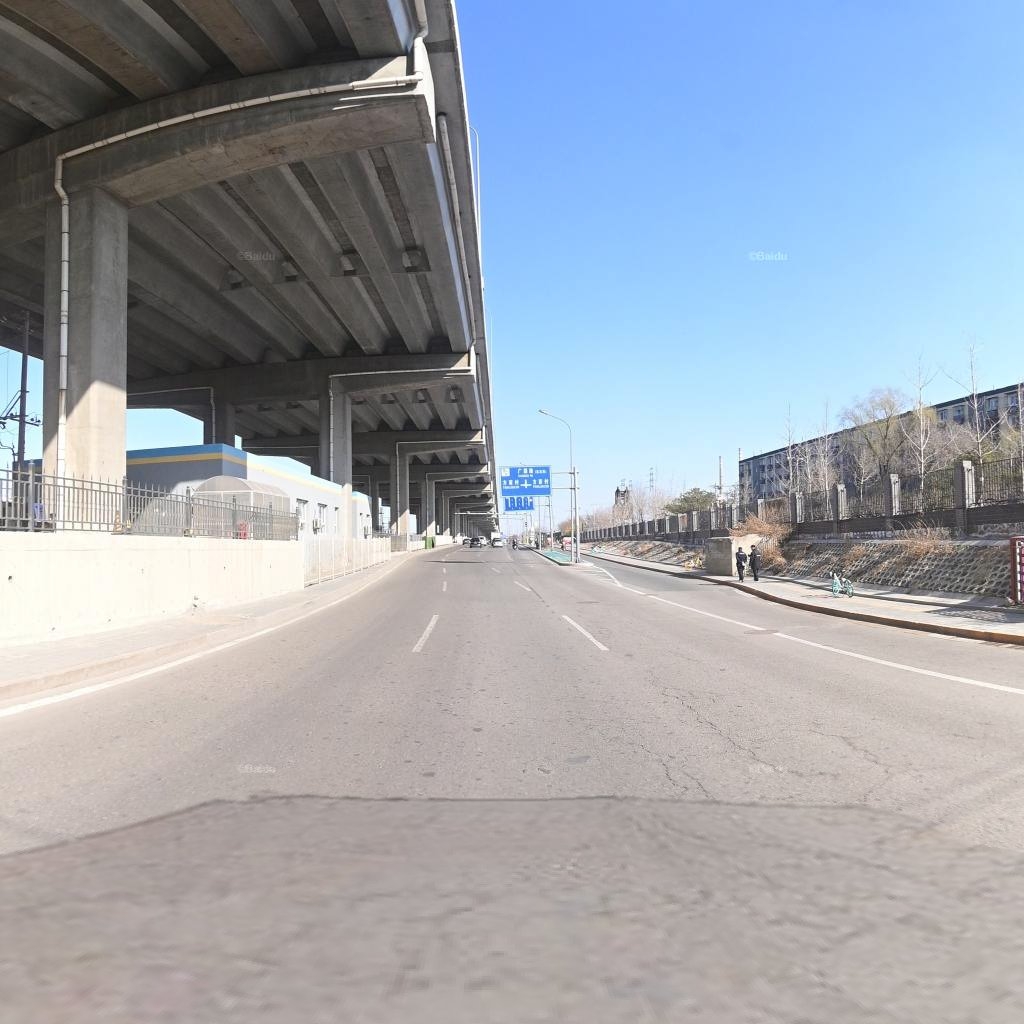
Region: Chaoyang
Road damage annotations: alligator crack